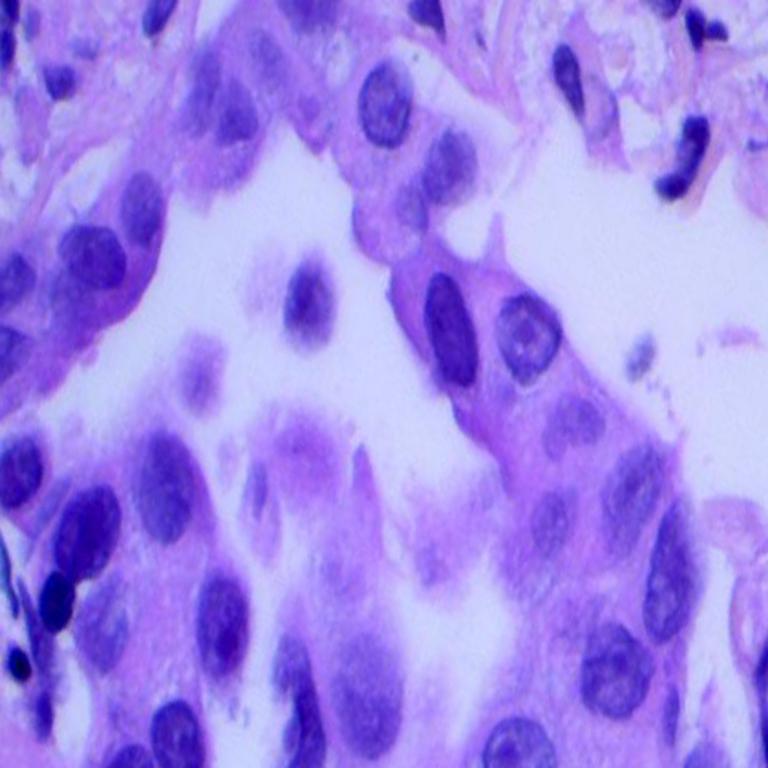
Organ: lung
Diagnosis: adenocarcinomas